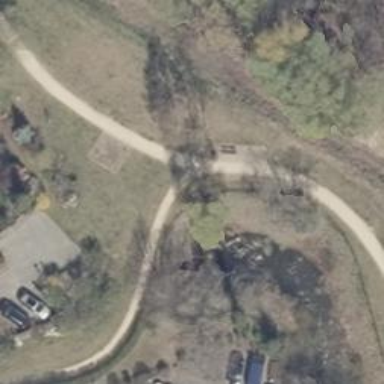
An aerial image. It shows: Compacted footway.